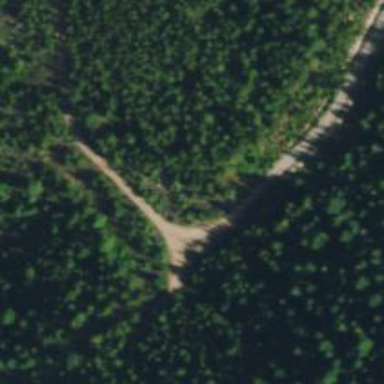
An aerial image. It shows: Well-maintained track road of grade 1.